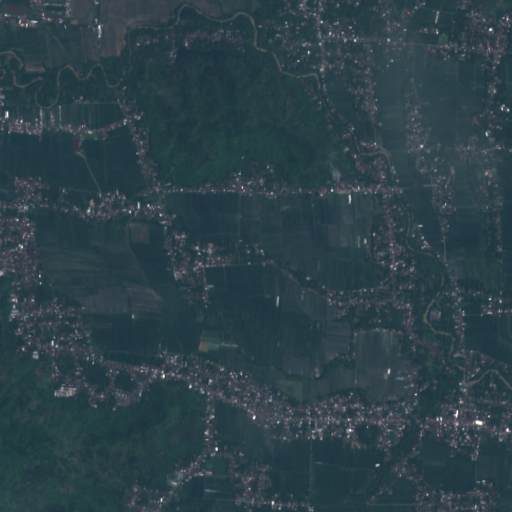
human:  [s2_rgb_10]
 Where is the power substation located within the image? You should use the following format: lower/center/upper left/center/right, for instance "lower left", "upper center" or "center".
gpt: The power substation is located in the upper left of the image.
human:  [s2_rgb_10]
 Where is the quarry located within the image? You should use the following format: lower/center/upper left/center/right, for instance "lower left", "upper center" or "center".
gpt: There is no quarry in the image.